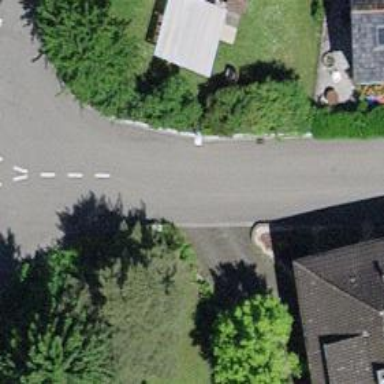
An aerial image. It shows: Asphalt road in residential area.